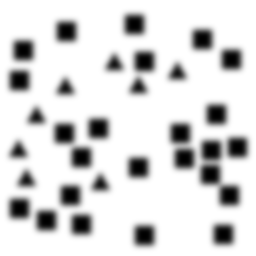
Squares: 24
Triangles: 8
Stars: 0
Total shapes: 32